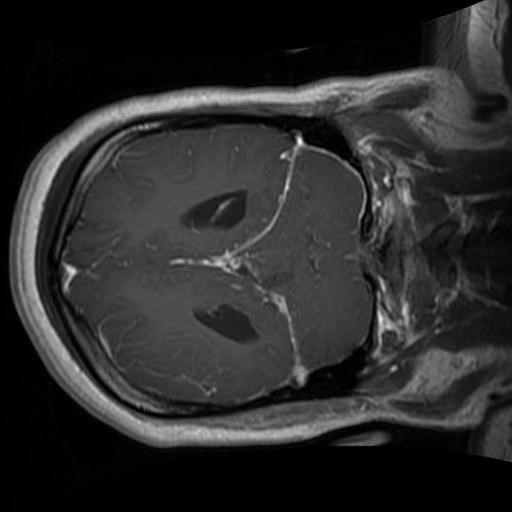
Label: brain_glioma